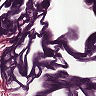
Metastatic tissue present: no